Question: I'm populating datagrid with collection of anonymous types (I'm setting 'DataGrid's DataContext' property). And there are no errors. And nothing dsiplayed in datagrid. I've tried to make the same with defined object collection, but again nothing is displayed. Please could you instruct me what to do.
Thanks!
## EDIT 1
Ok. I tried to set ItemsSource property and it works. But I'm getting strange result..

## EDIT 2
I don't know how but after 3d launch it now's working properly?
'''
private void ShowABCResultsButtonOnClick(Object sender, RoutedEventArgs e)
{
var anonArray = new List<NormalizedResult>
{
new NormalizedResult
{
Key = 1,
Title = "Kolos",
Volume = 1322.01m,
Weighted = 6.7840m,
Result = 6.7840m,
Group = "A"
},
new NormalizedResult
{
Key = 2,
Title = "Ukrainskii Novyi",
Volume = 1250.47m,
Weighted = 6.4169m,
Result = 13.2009m,
Group = "A"
},
new NormalizedResult
{
Key = 3,
Title = "Rzhano-Pshenichnyi",
Volume = 1202.1m,
Weighted = 6.1687m,
Result = 19.3695m,
Group = "A"
}
};
this.dataGrid2.ItemsSource = anonArray;
}
'''
this is my code.
And again I've launched.. and it displayed properly only the third time?
---
---
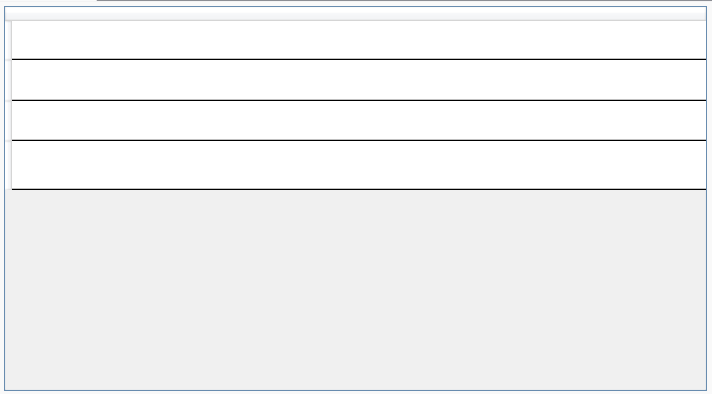
Answer: You likely need to do two things. The first, <URL>, is assign the query to the 'DataGrid.ItemsSource' property.
'''
myDataGrid.ItemsSource = from a in x
select new { Prop1 = a.A, Prop2 = a.B, ... };
'''
'DataGrid''''
<DataGrid x:Name="myDataGrid"
AutoGenerateColumns="True" />
'''
: I've recreated your picture using automatic column generation and anonymous types with a vanilla LINQ query. So you could use explicit columns to use or switch to a real type.
'''
<DataGrid x:Name="myDataGrid"
AutoGenerateColumns="False">
<DataGrid.Columns>
<DataGridTextColumn Header="Property 1"
Binding="{Binding Prop1}"/>
<DataGridTextColumn Header="Property 2"
Binding="{Binding Prop2}"/>
</DataGrid.Columns>
</DataGrid>
'''
: You CAN use 'AutoGenerateColumns="True"' just not with the bare 'IEnumerable<T>' where 'T' is an anonymous type. By adding 'ToList' the problem goes away.
'''
myDataGrid.ItemsSource = (from m in typeof(int).GetMethods()
select new
{
Name = m.Name,
ReturnType = m.ReturnType.FullName
}).ToList();
'''
XAML then goes back to:
'''
<DataGrid x:Name="myDataGrid"
AutoGenerateColumns="True" />
'''